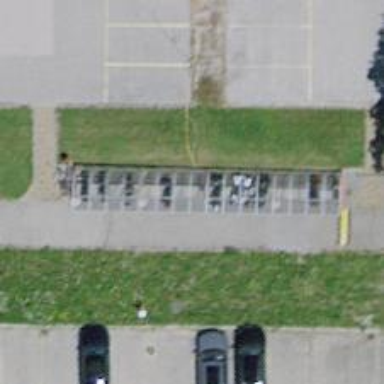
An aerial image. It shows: Bicycle parking facility.